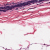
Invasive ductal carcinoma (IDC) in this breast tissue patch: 0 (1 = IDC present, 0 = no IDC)